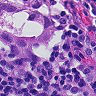
Metastatic tissue present: yes